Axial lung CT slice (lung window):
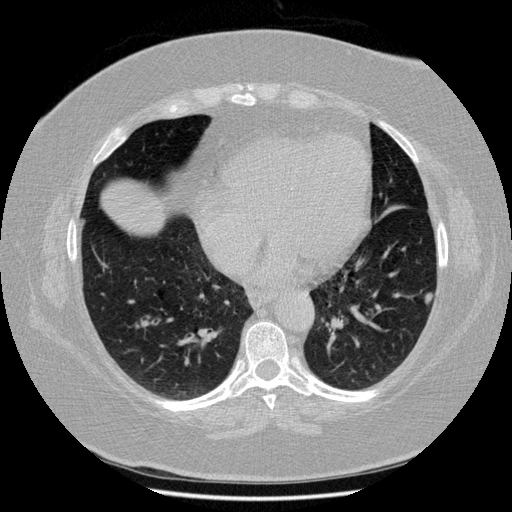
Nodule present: yes
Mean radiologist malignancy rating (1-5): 3.25